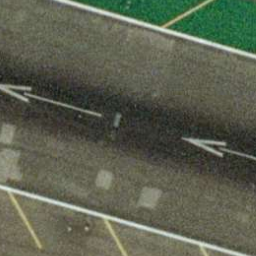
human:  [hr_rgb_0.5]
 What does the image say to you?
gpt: runway